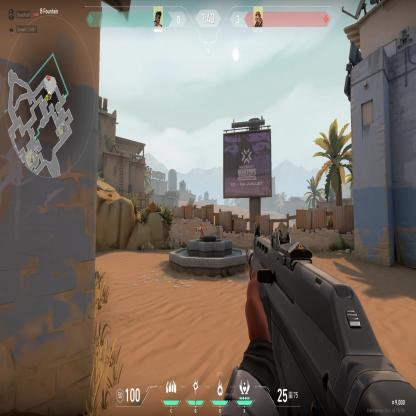
Label: enemy